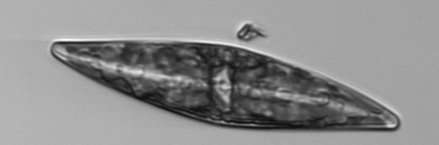
Label: Pleurosigma